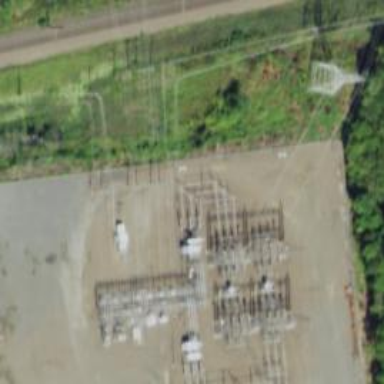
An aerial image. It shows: Switch used for power control.